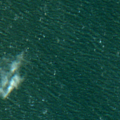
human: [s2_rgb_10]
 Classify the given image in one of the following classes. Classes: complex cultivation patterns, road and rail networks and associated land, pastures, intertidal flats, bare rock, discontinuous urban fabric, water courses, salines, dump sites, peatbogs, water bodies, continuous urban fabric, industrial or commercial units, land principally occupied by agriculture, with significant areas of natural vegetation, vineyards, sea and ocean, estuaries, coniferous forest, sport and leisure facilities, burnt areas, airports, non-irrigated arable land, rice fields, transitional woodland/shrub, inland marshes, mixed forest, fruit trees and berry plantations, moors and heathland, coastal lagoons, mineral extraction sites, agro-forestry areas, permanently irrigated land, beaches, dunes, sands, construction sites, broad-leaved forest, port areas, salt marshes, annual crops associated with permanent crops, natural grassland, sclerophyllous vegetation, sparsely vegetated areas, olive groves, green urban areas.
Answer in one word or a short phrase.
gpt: sea and ocean